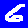
Digit: 6